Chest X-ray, AP view. Patient: 53 years old, sex F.
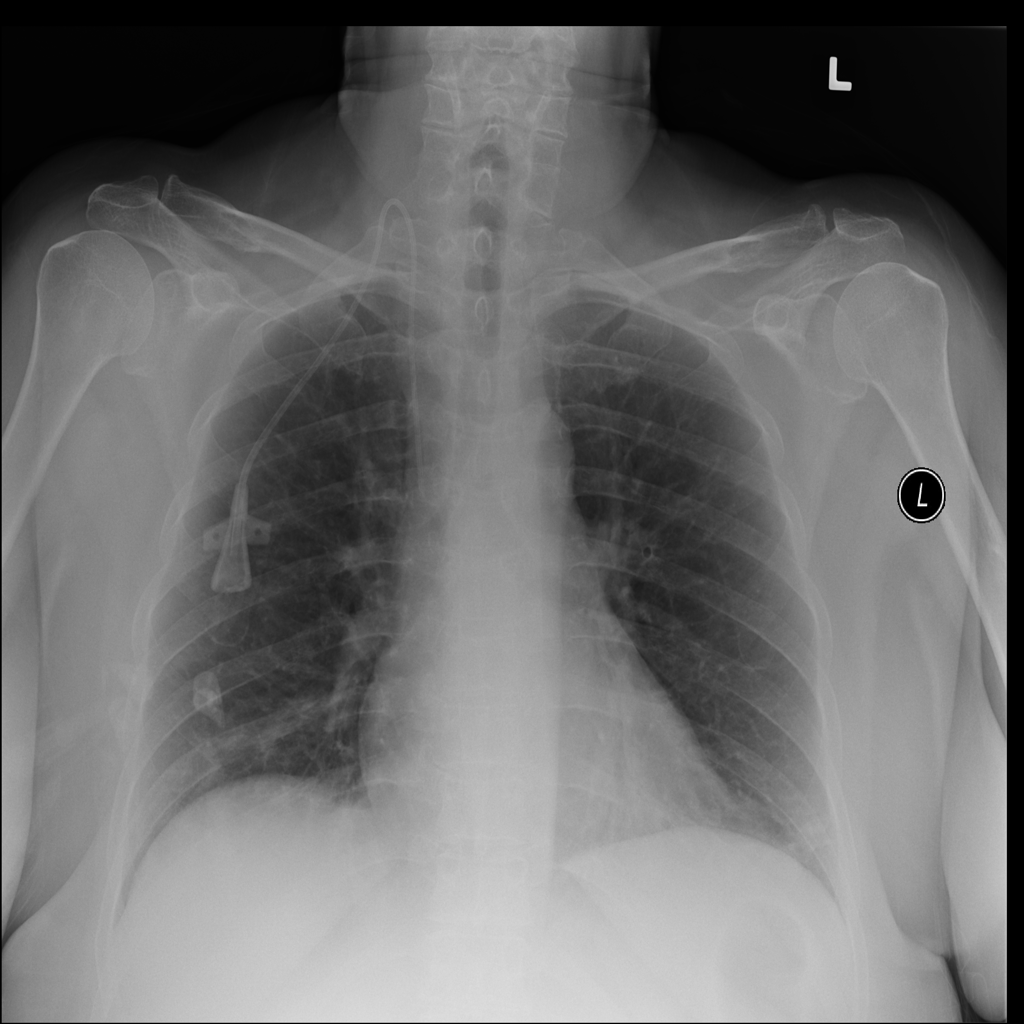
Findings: No Finding